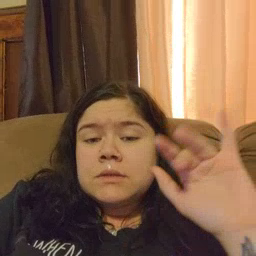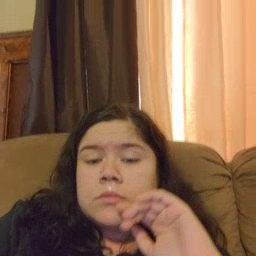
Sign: empty